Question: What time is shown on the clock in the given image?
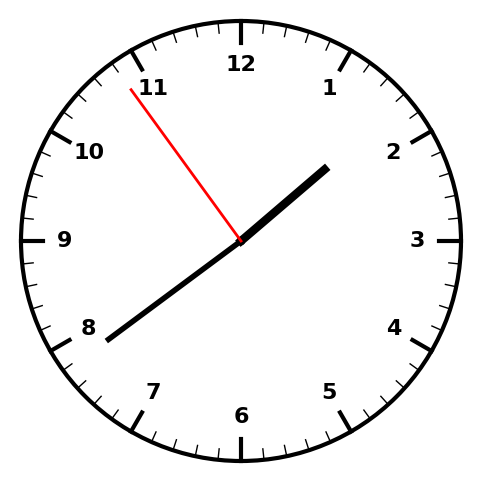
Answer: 01:38:54